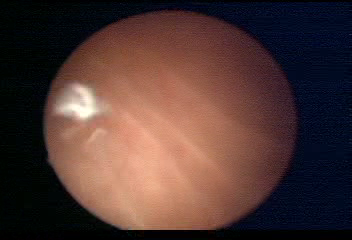
Modality: WLC
Class: Normal mucosa
Bladder cancer association: No